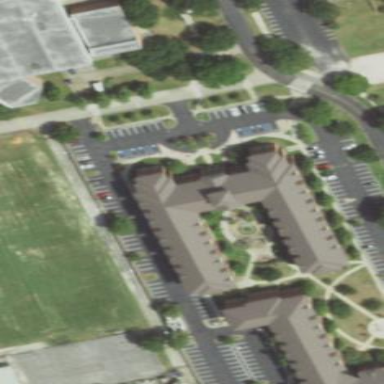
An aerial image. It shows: Building with hipped roof.